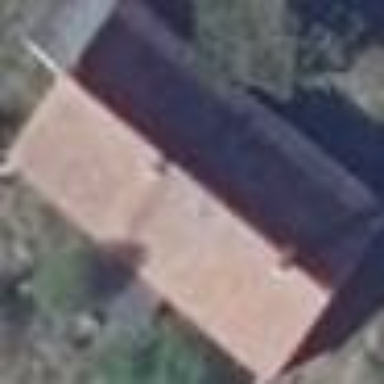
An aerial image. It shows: Detached building.